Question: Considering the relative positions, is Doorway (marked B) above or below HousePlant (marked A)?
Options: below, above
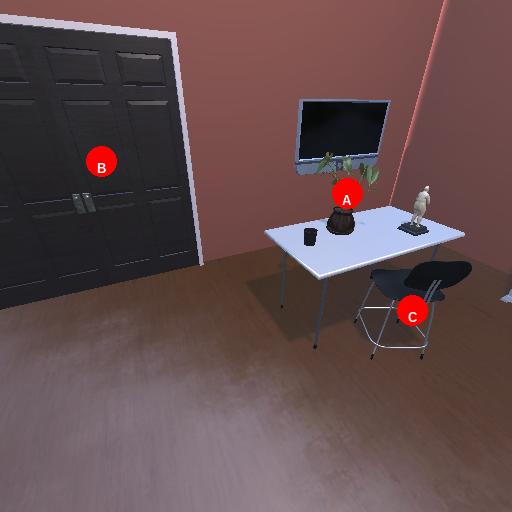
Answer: below